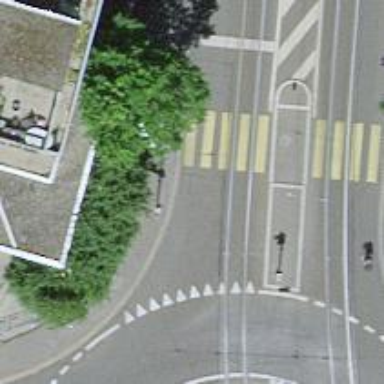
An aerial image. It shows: Tram crossing on the railway.